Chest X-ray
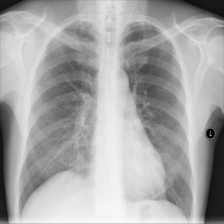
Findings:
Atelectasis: negative
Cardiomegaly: negative
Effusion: positive
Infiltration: negative
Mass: negative
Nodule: negative
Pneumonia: negative
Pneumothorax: negative
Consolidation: negative
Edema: negative
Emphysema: negative
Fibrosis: negative
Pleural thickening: negative
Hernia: negative